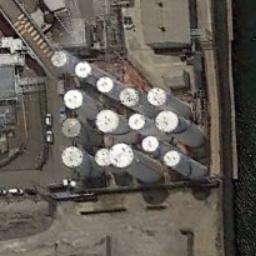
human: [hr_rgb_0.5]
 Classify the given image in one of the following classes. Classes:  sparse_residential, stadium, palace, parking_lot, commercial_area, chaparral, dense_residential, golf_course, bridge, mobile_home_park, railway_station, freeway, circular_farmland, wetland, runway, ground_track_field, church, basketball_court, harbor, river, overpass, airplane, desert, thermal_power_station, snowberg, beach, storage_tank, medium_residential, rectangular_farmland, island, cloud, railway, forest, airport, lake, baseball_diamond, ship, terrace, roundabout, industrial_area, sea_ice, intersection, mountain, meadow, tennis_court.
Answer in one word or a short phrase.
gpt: storage_tank